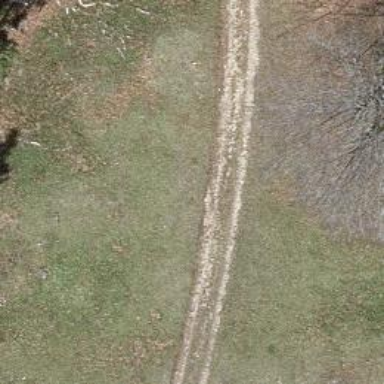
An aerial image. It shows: Track with grade5 tracktype.